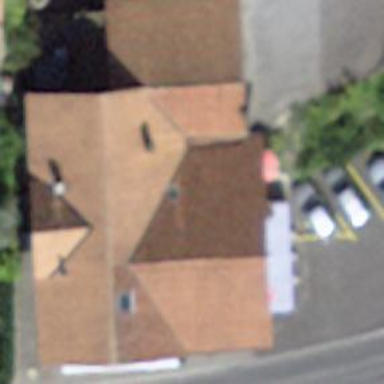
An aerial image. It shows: Restaurant.